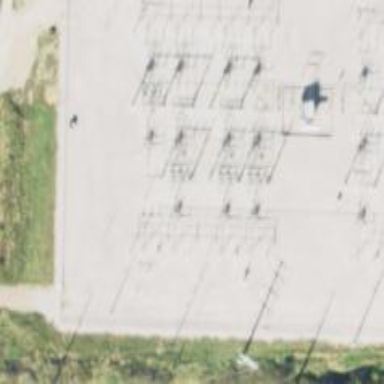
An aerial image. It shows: Switch for power supply.